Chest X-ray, PA view. Patient: 43 years old, sex F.
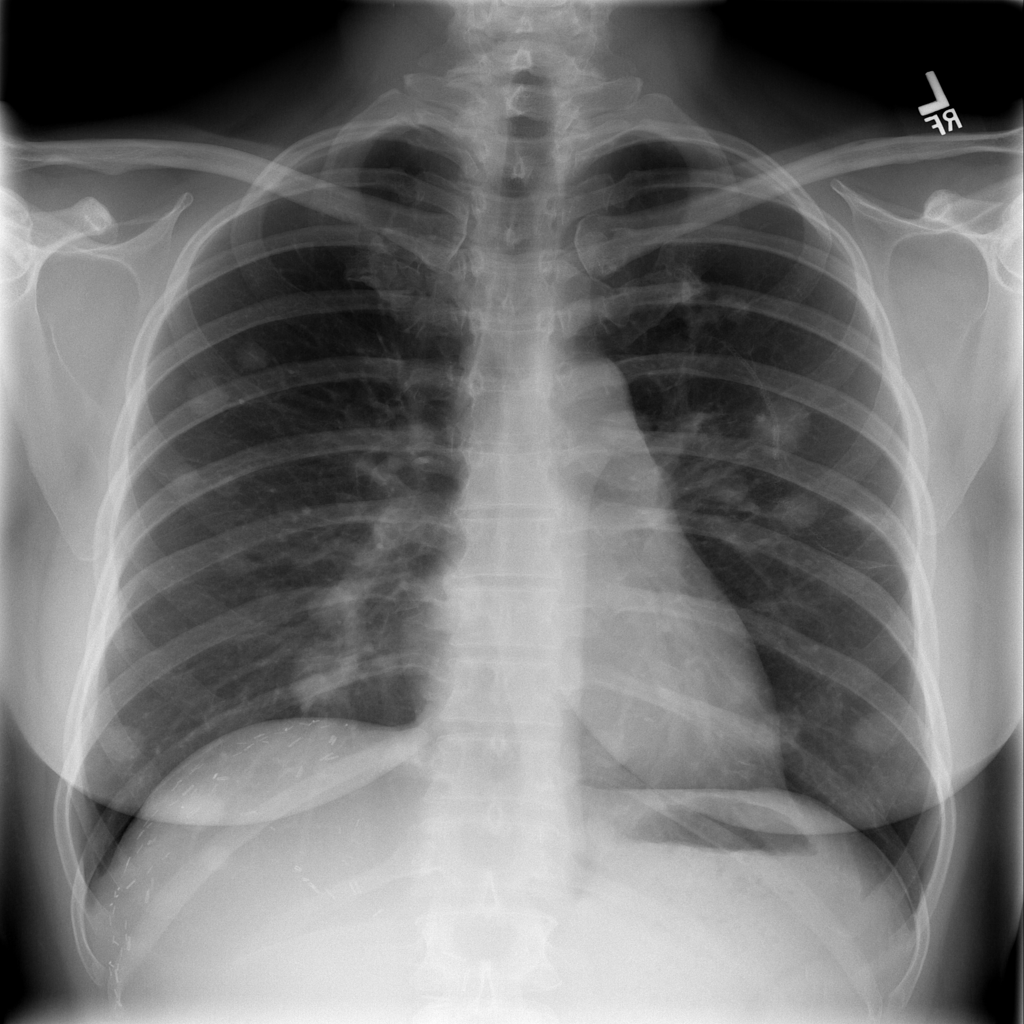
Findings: Nodule